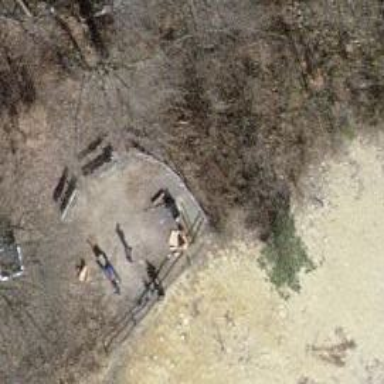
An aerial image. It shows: Picnic site with barbecue facilities available.